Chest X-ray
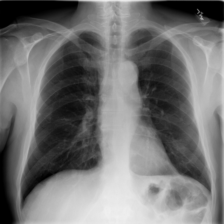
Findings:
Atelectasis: negative
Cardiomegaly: negative
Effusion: negative
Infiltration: negative
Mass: negative
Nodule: negative
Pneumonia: negative
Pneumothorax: negative
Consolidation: negative
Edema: negative
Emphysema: negative
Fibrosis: negative
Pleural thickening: negative
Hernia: negative